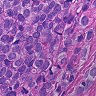
Metastatic tissue present: yes